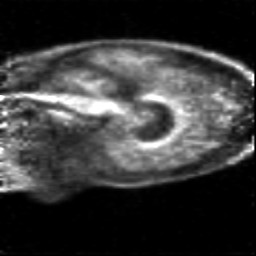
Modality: PET
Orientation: sagittal
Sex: female
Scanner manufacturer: siemens